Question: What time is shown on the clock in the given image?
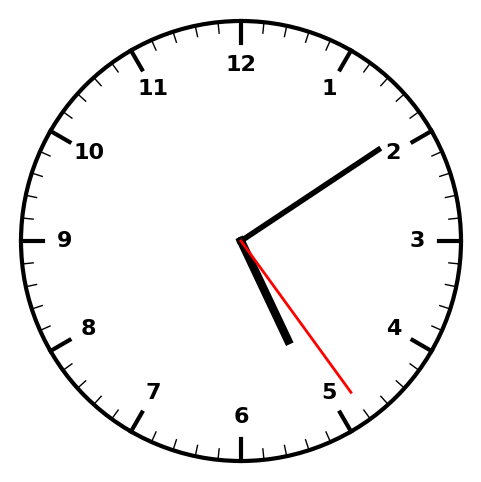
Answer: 05:09:24